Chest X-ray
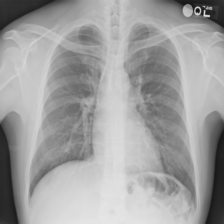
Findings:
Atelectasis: negative
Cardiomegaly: negative
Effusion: negative
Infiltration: negative
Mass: negative
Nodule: negative
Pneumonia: negative
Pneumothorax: negative
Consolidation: negative
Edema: negative
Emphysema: negative
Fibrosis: negative
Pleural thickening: negative
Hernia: negative